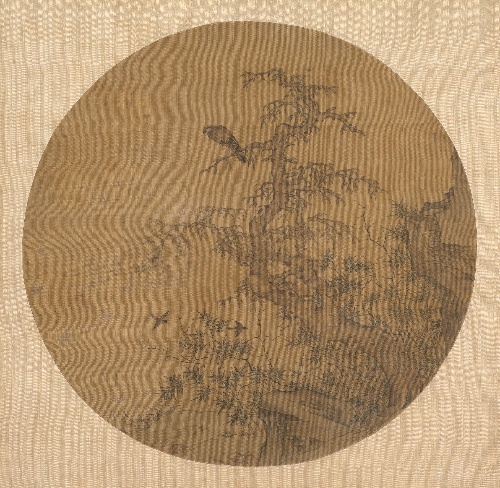
Title: 元/明   佚名  古木竹禽圖   團扇|Old Tree, Bamboo, and Birds
Artist: Unidentified artist
Date: late 14th–early 15th century
Object type: Fan mounted as an album leaf
Classification: Paintings
Medium: Fan mounted as an album leaf; ink and color on silk
Culture: China
Period: Ming dynasty (1368–1644)
Dimensions: Image: 9 15/16 x 10 1/8 in. (25.2 x 25.7 cm)
Department: Asian Art
Credit line: From the Collection of A. W. Bahr, Purchase, Fletcher Fund, 1947
Accession year: 1947
Repository: Metropolitan Museum of Art, New York, NY
Tags: Birds|Trees